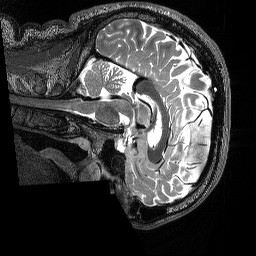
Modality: T2w
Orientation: sagittal
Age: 37
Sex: male
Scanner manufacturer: siemens
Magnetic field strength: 3 T
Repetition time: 3.2 s
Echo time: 0.564 s